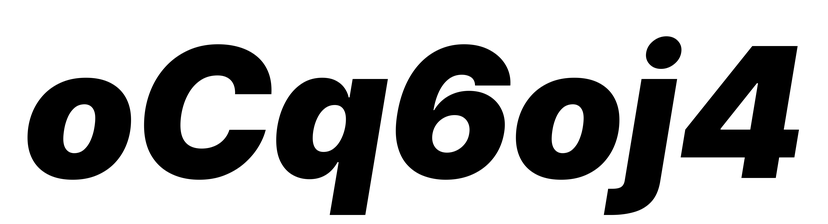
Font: Inter-Italic_Black_Italic